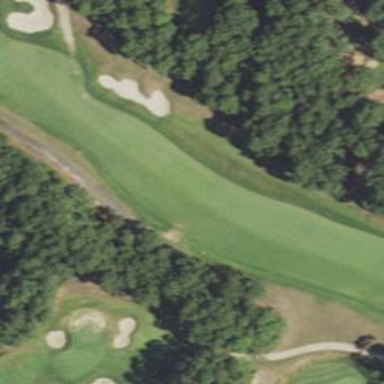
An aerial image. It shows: Golf hole.